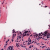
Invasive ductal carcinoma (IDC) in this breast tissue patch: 1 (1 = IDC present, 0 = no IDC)